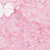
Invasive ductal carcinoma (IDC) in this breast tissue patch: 0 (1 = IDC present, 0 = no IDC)